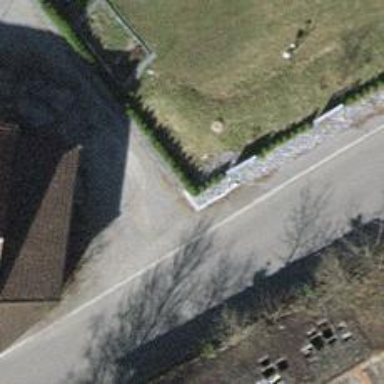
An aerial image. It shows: Hedge barrier.